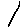
Label: star